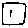
Label: square